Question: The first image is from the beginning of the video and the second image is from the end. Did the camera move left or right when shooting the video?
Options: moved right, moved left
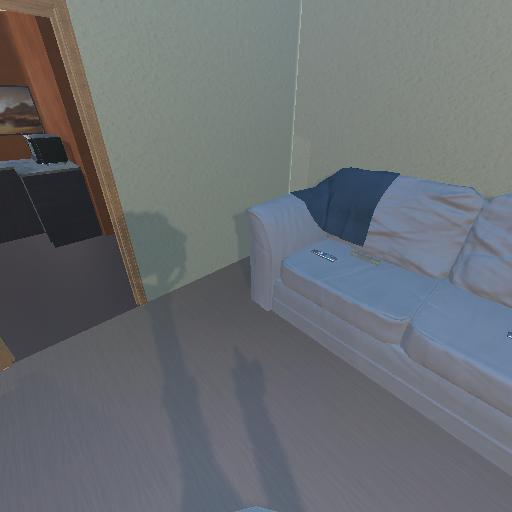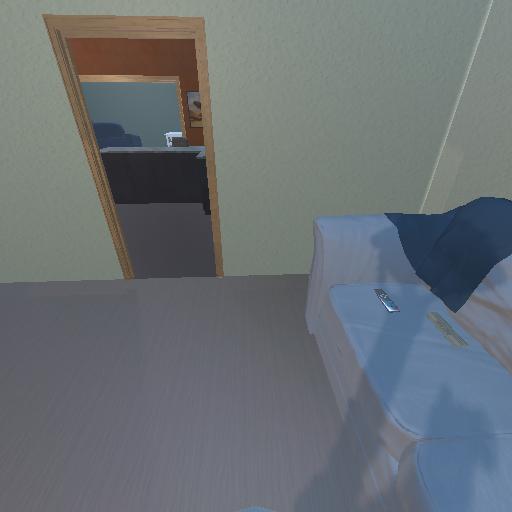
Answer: moved right